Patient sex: F
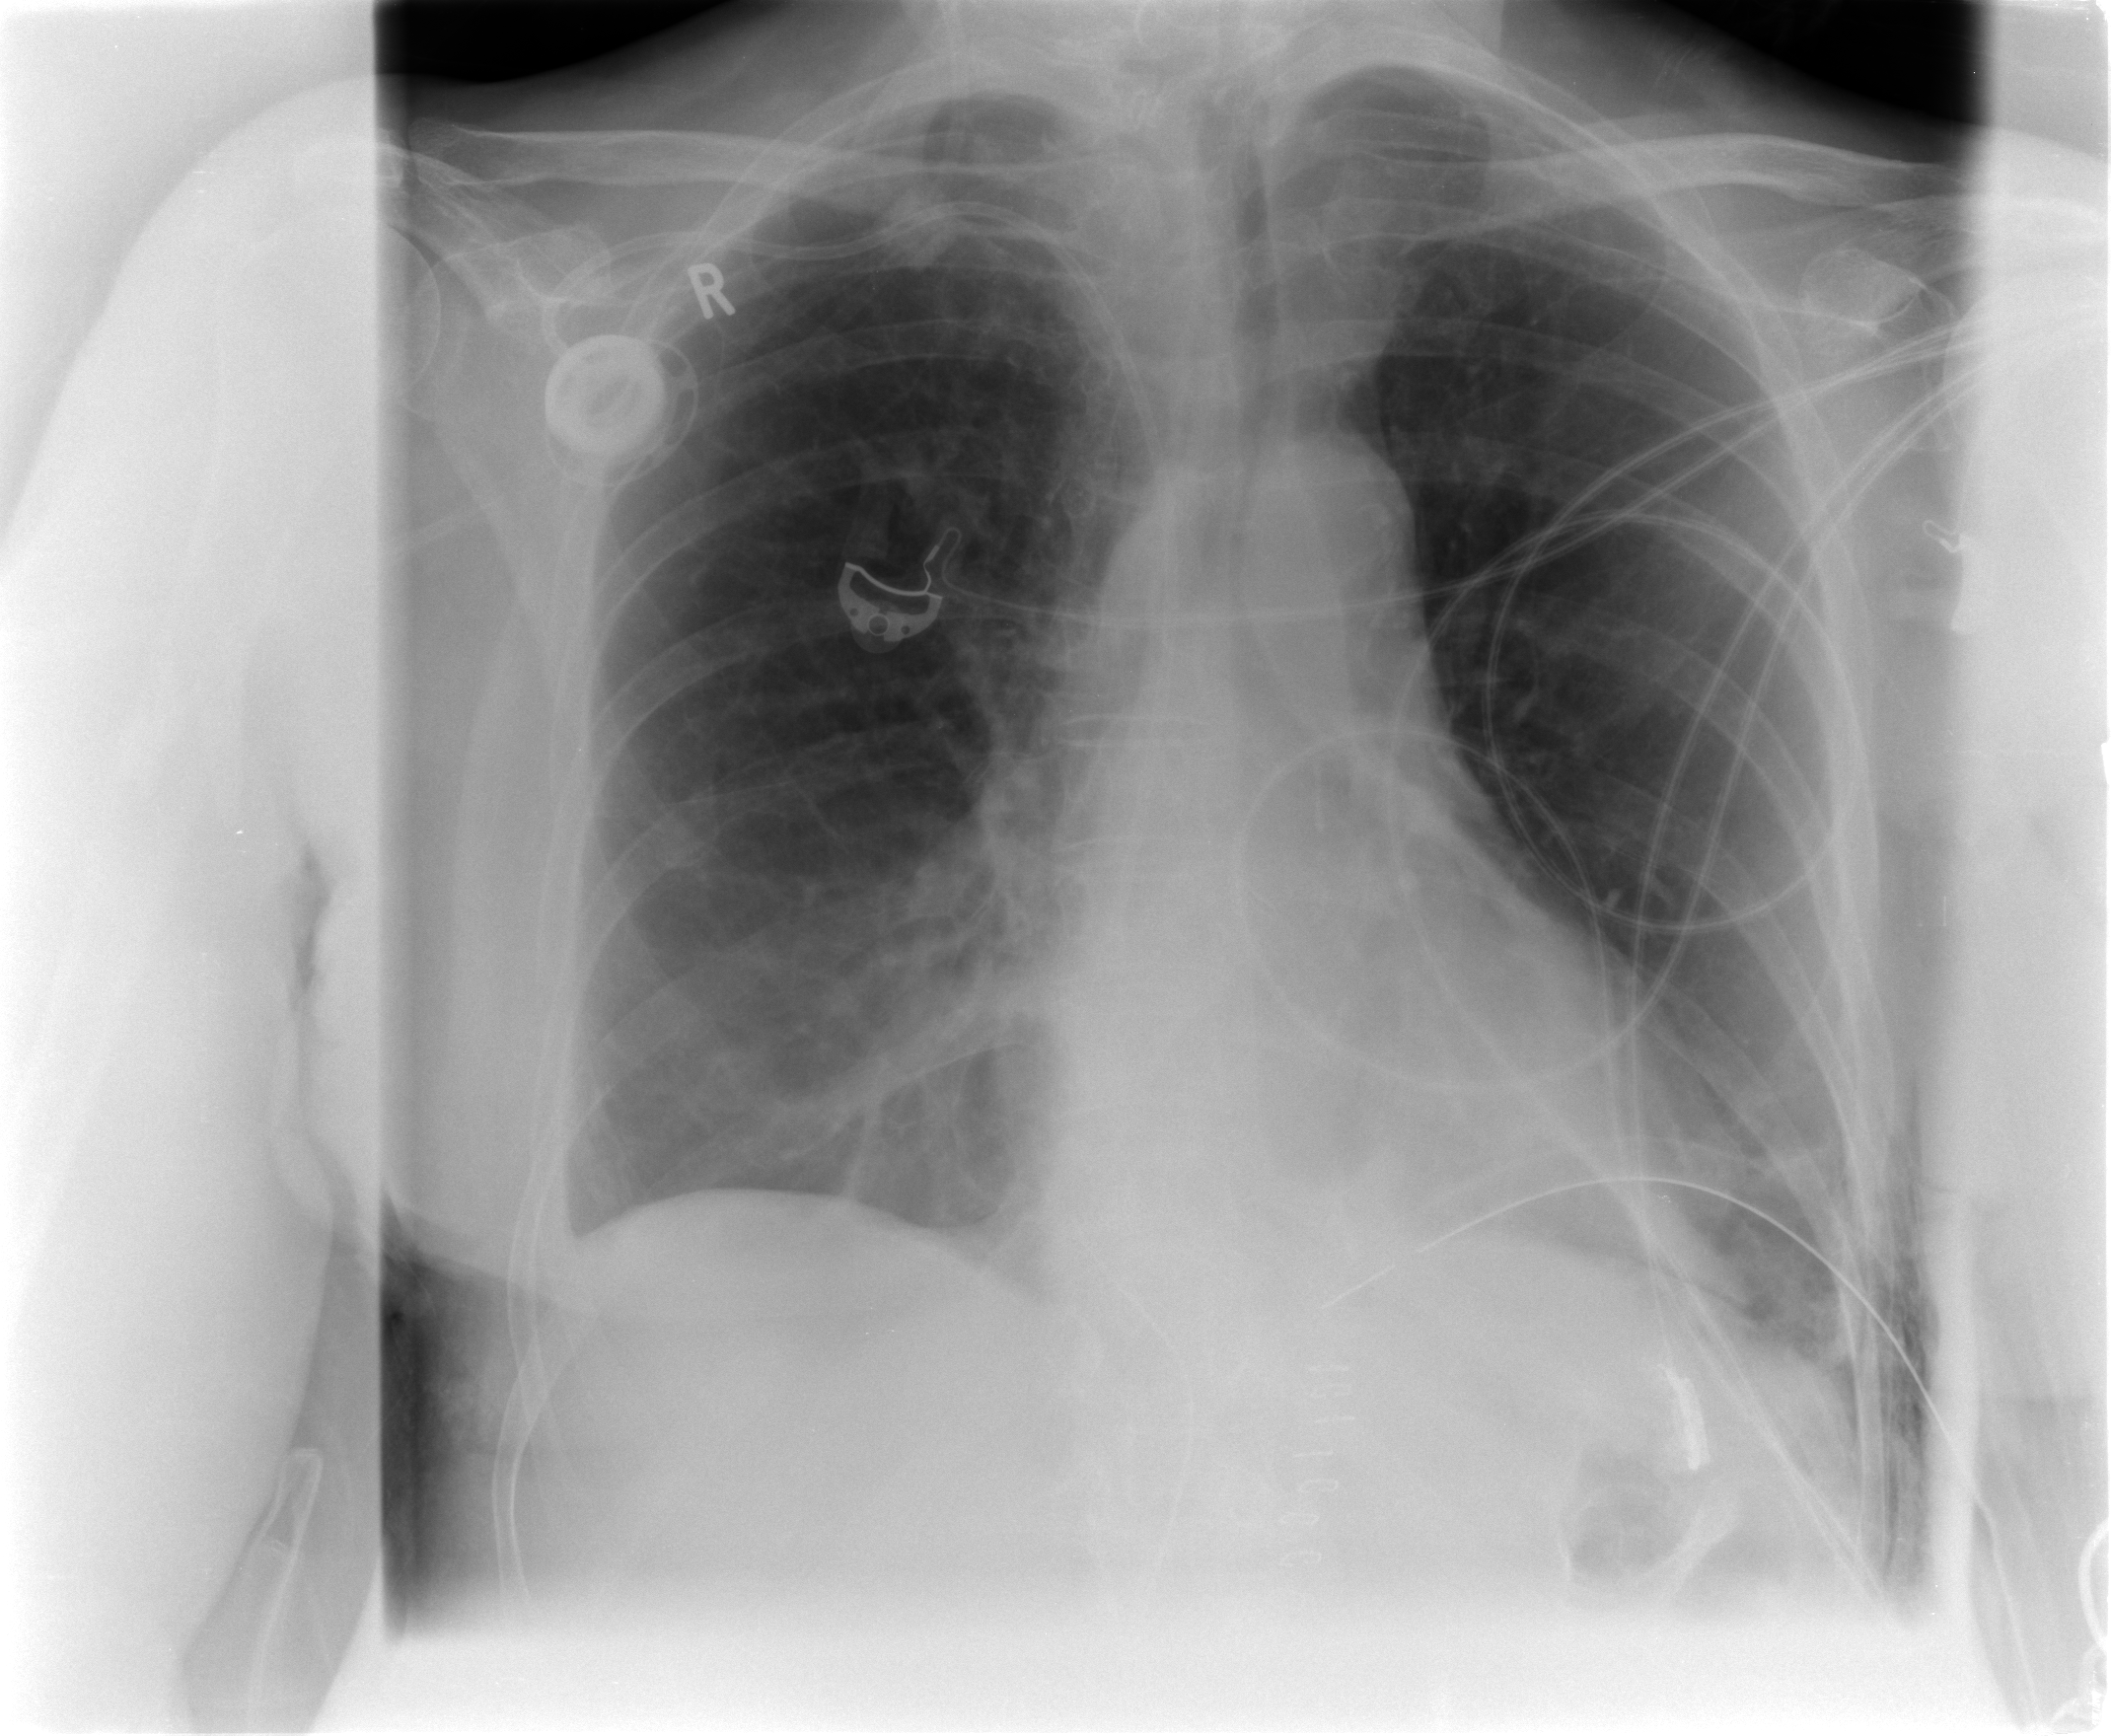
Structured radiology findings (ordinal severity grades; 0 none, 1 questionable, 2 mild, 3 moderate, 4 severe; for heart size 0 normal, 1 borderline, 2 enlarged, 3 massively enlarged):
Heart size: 0
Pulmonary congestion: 0
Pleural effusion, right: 2
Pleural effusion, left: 1
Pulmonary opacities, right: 0
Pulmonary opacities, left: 1
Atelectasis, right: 2
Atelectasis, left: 2